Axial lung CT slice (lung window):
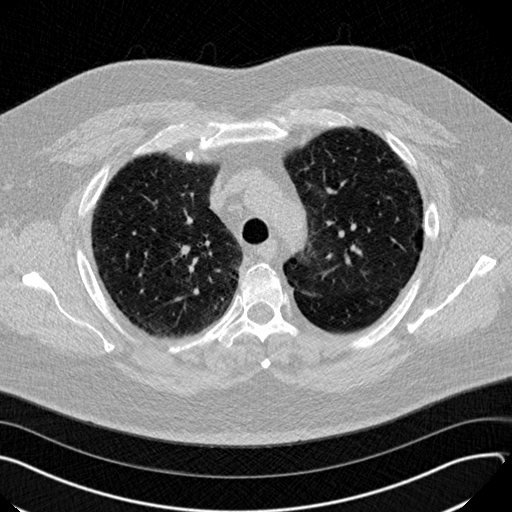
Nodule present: no